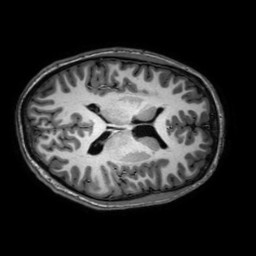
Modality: T1w
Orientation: axial
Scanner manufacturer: philips
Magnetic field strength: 3 T
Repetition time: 0.0096 s
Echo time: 0.0046 s